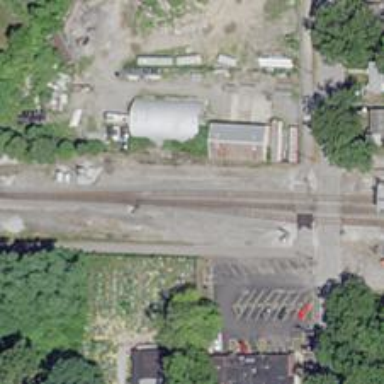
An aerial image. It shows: Railway siding for service.